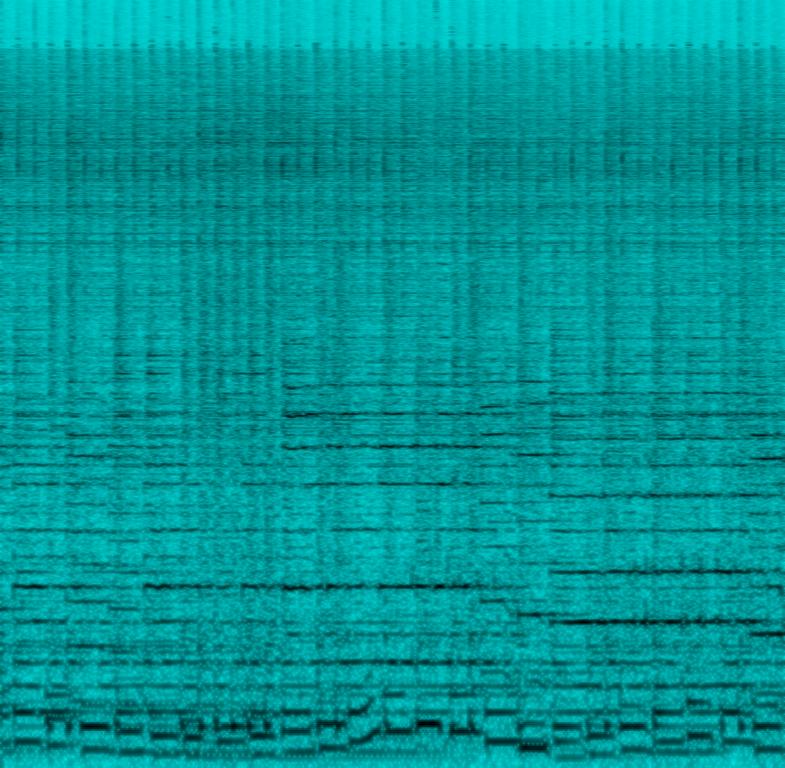
Instrumental surf rock with a lead electric guitar playing the melody and a rhythm electric guitar strumming chords. Ride cymbals are loud in the mix and spring reverb is used as an effect. The electric bass is playing a walking pattern.